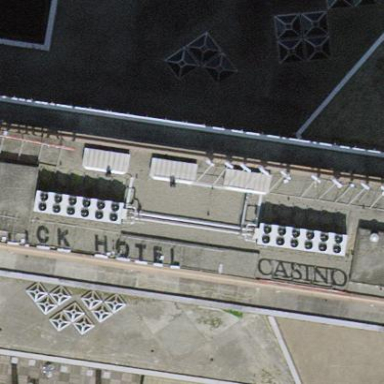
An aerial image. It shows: Hotel building.